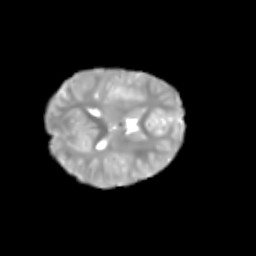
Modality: T2w
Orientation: axial
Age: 6
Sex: female
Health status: healthy